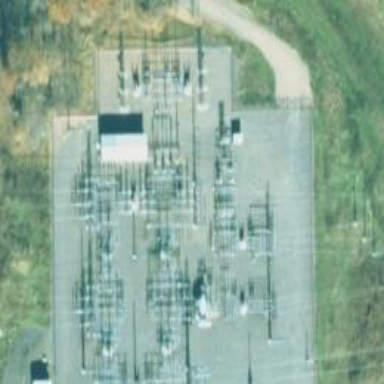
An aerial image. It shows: Switch used for power control.